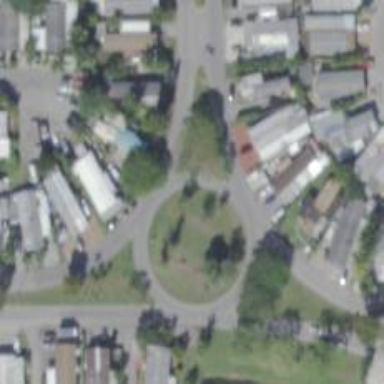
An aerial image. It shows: Roundabout on residential road.